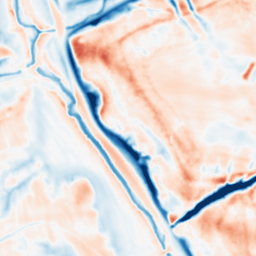
Category: multiscale
Decomposition family: dog_multiscale
Decomposition parameters: sigma_ratio: 2
n_scales: 3
base_sigma: 1
Upsampling method: sinc_blackman
Upsampling parameters: scale: 2
kernel_size: 16
Upsampling scale: 2